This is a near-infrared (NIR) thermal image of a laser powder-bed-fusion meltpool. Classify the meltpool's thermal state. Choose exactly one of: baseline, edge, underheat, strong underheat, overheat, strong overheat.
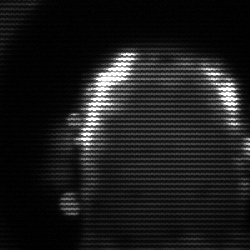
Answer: baseline